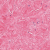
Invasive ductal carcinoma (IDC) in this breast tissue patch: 0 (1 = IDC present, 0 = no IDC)